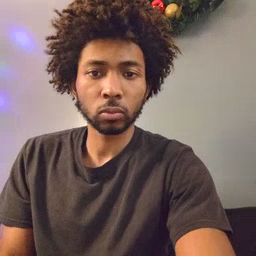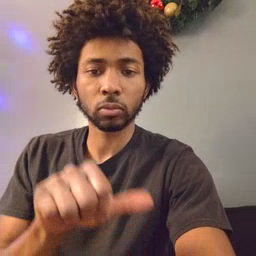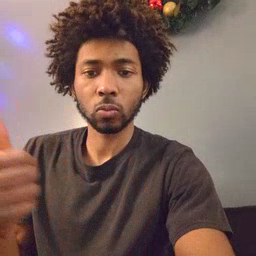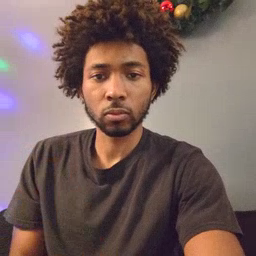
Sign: another